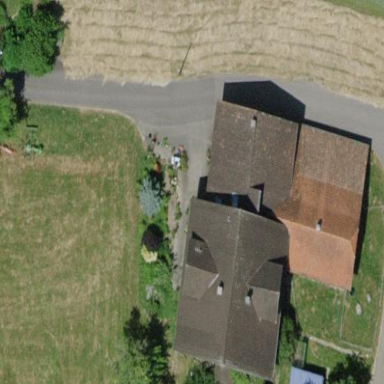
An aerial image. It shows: Simple and straightforward house.